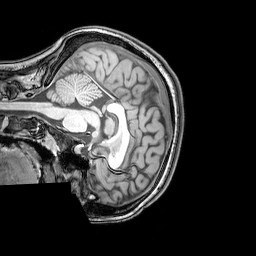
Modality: T1w
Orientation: sagittal
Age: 24
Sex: female
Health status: healthy
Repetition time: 0.081 s
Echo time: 0.037 s